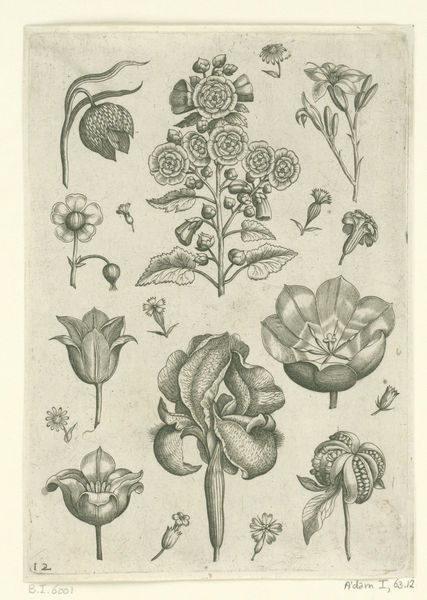
Titel: Verschillende bloemen waaronder iris en viooltje
Künstler: Adriaen Collaert
Standort: Amsterdam
Institution: Rijksmuseum
Schlagwörter: white, black, grey, flowers, plant, flower, sun, plants, drawing, sketch, small, leaves, pencil, rose, book, leaf, blume, dutch, blumen, bud, iris, adam, zeichnung, lily, stem, blossom, sepia, parts, buchseite, studie, science, veins, ribs, petal, buds, seed, stamen, tulip, diagrams, blüten, botanical, seeds, botany, cluster, lilie, biologie, pod, ovary, pistil, calyx, lehrbuch, 6312, plant parts, pistle, sketcj